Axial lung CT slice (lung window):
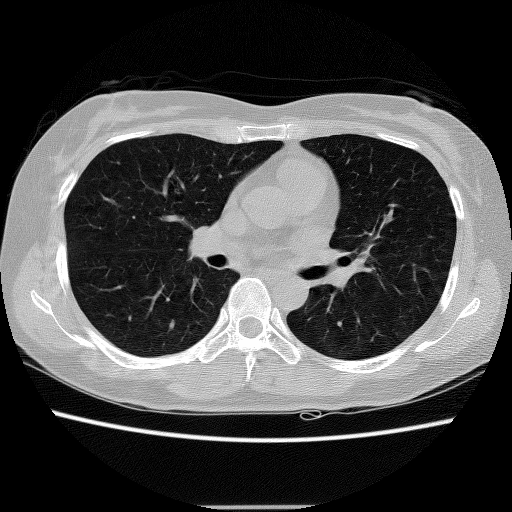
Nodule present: no